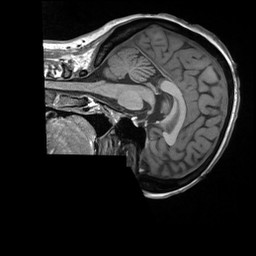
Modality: T1w
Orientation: sagittal
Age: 46
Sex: female
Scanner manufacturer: siemens
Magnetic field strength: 3 T
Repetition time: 1.9 s
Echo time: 0.00226 s